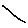
Label: line